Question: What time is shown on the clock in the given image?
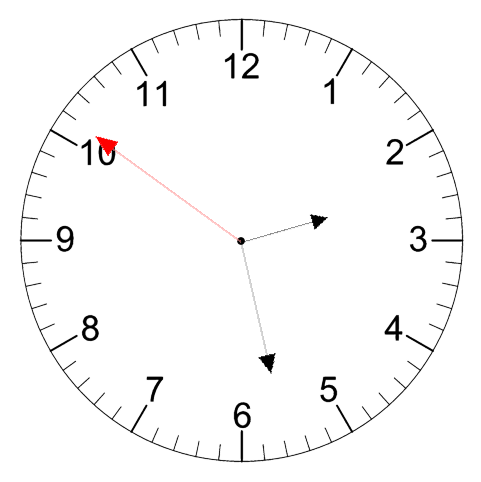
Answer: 02:27:51